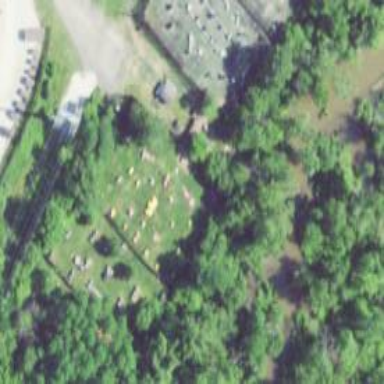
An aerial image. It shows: Paintball pitch for leisure and sport.